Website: walmart
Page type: billing-address
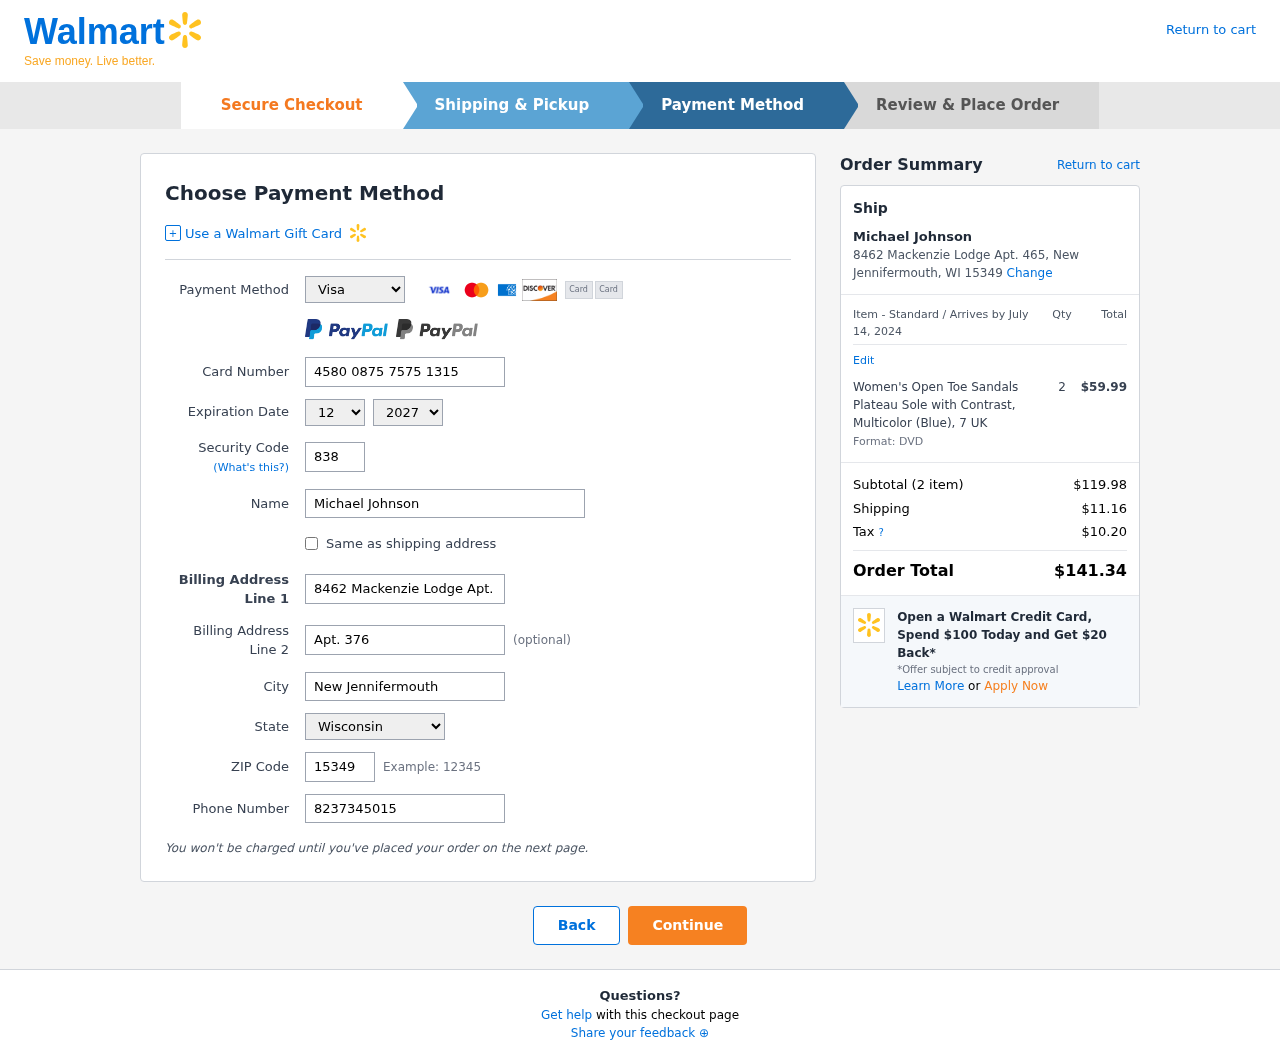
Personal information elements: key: PII_CARD_CVV
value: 838
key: PII_CARD_EXPIRY_MONTH
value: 12
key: PII_CARD_EXPIRY_YEAR
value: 27
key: PII_CARD_NUMBER
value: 4580 0875 7575 1315
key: PII_CARD_TYPE
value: Visa
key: PII_CITY
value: New Jennifermouth
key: PII_CITY_STATE_ZIP
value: New Jennifermouth, WI 15349
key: PII_FULLNAME
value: Michael Johnson
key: PII_PHONE
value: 8237345015
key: PII_POSTCODE
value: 15349
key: PII_STATE
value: Wisconsin
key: PII_STREET
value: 8462 Mackenzie Lodge Apt. 465
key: PII_STREET2
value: Apt. 376
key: PII_FULLNAME2
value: Michael Johnson
Product elements: key: PRODUCT1_NAME
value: Women's Open Toe Sandals Plateau Sole with Contrast, Multicolor (Blue), 7 UK
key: PRODUCT1_PRICE
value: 59.99
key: PRODUCT1_QUANTITY
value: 2
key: PRODUCT1_DESC
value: Format: DVD
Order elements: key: ORDER_DELIVERY_DATE
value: July 14, 2024
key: ORDER_NUM_ITEMS
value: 2
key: ORDER_SUBTOTAL
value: $119.98
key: ORDER_SHIPPING_COST
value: $11.16
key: ORDER_TAX
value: $10.20
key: ORDER_TOTAL
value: $141.34